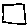
Label: square